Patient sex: M
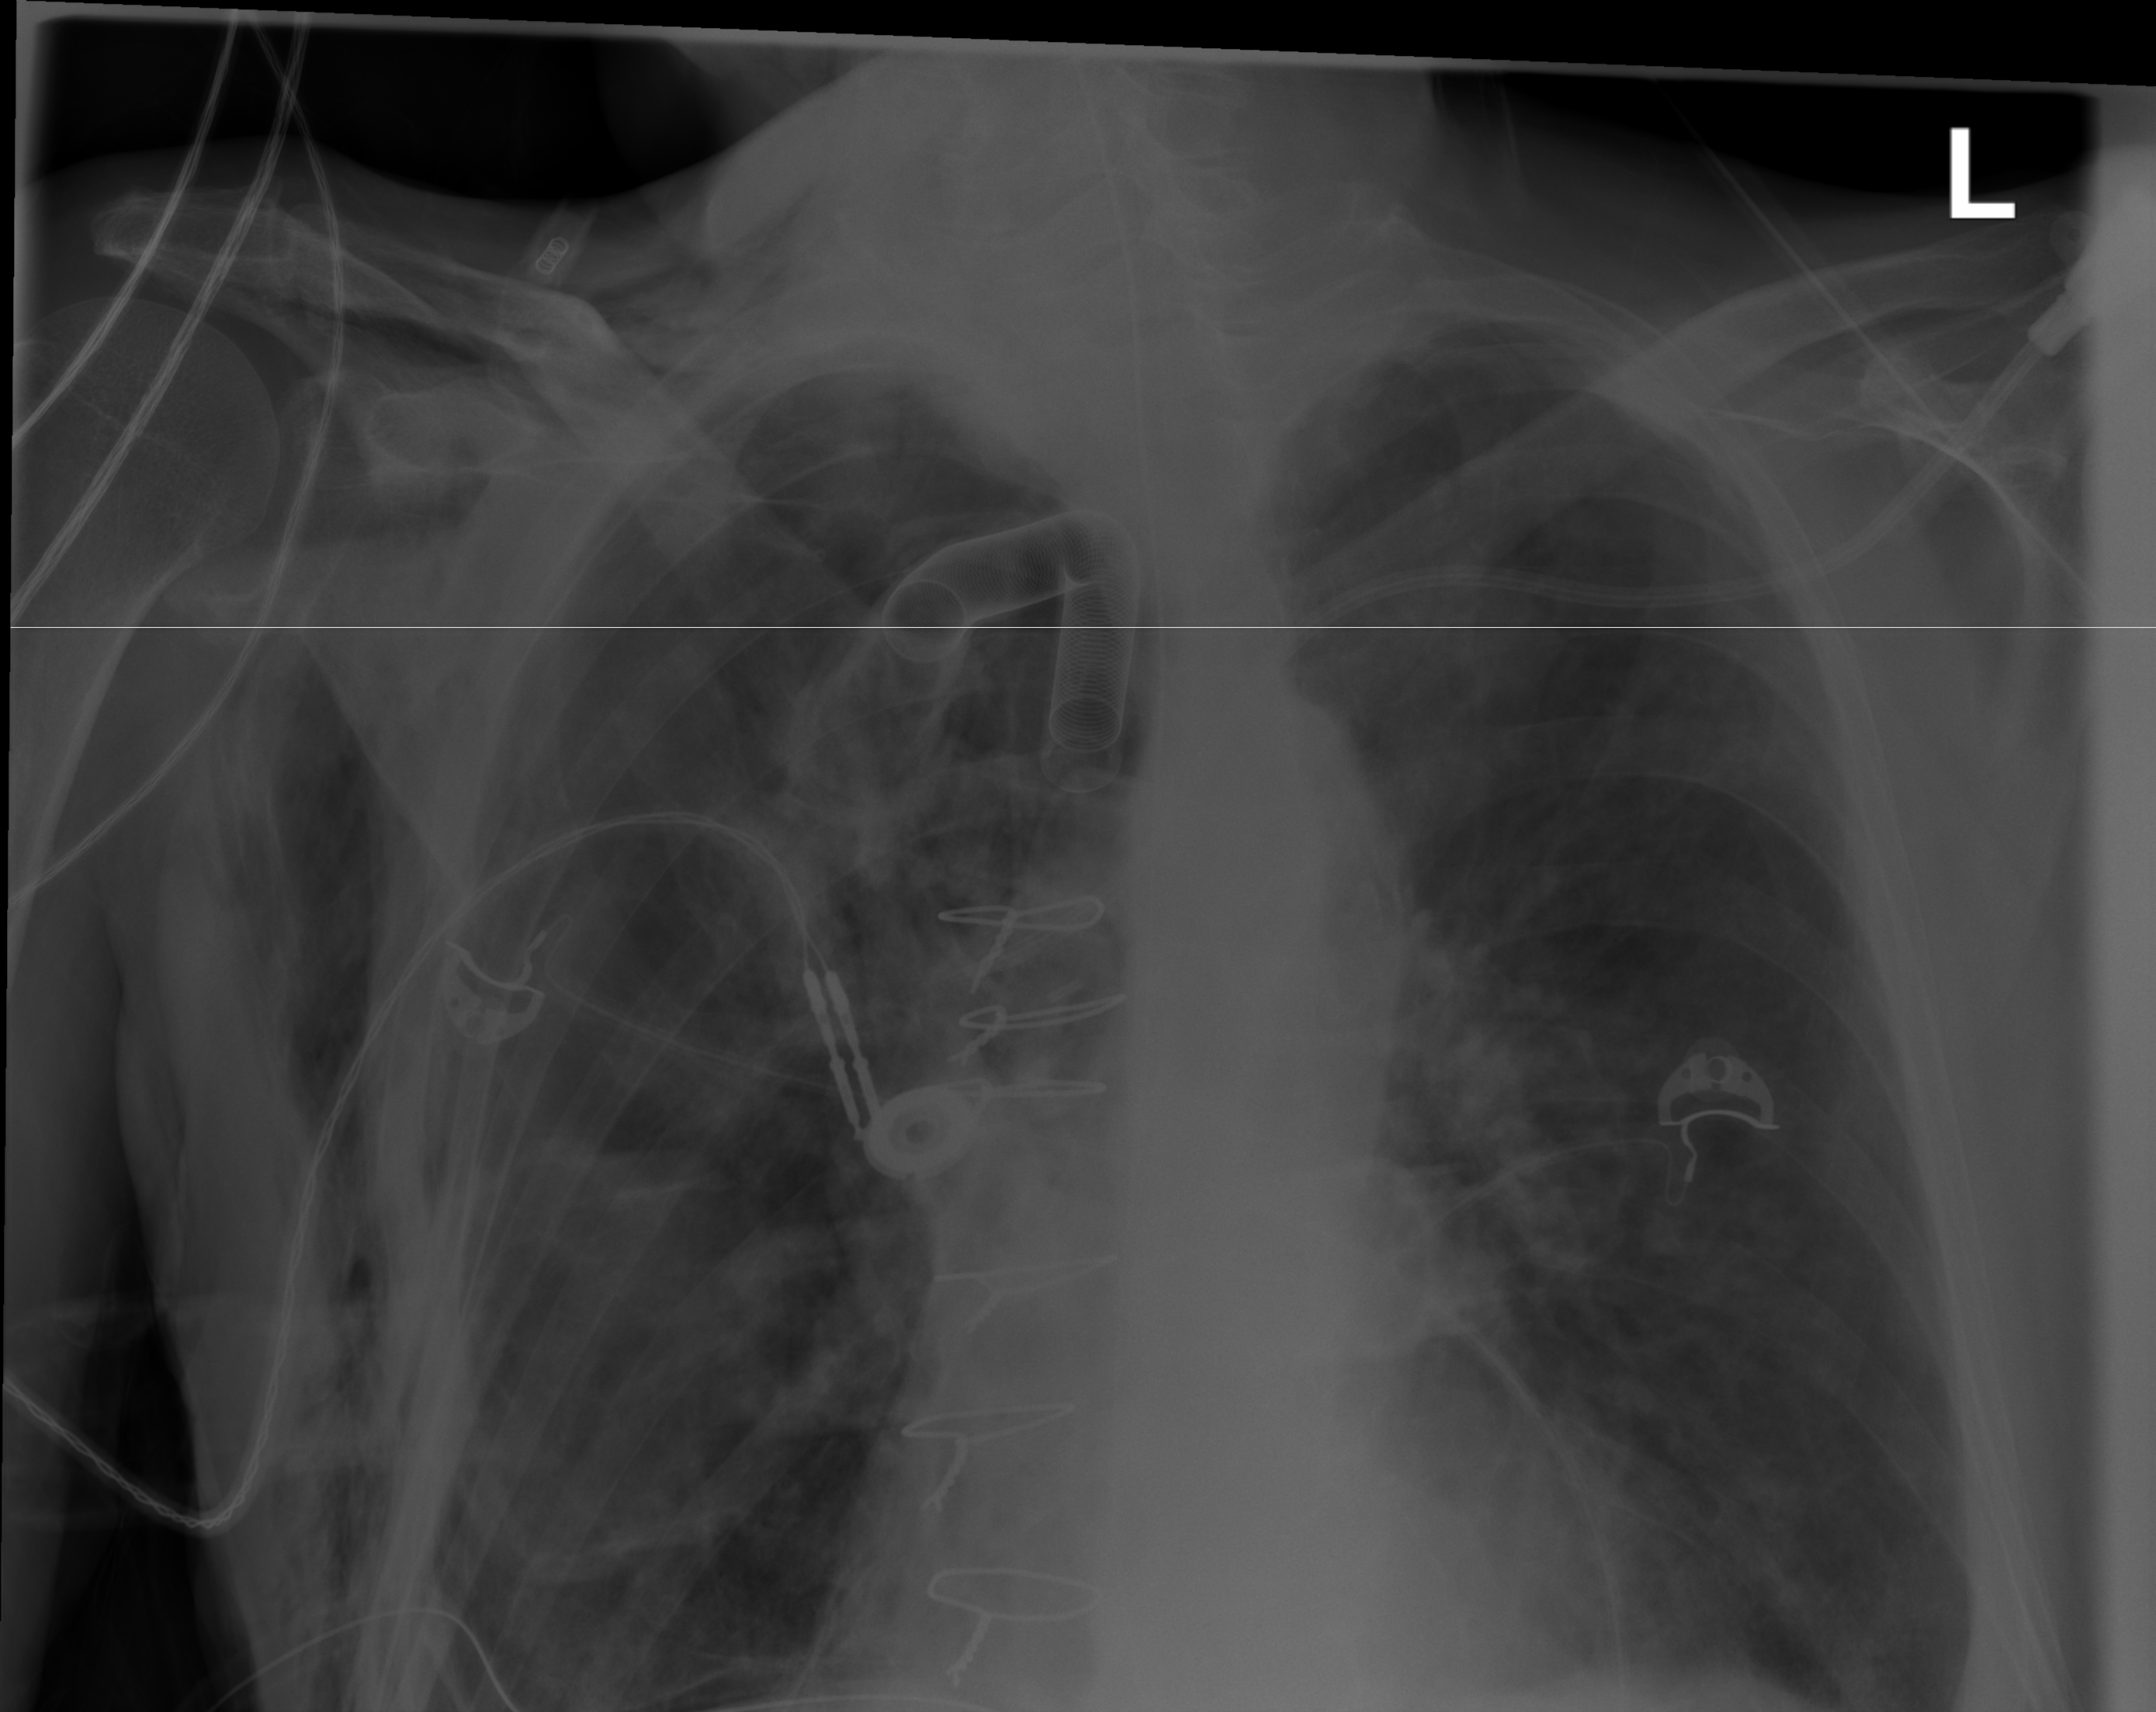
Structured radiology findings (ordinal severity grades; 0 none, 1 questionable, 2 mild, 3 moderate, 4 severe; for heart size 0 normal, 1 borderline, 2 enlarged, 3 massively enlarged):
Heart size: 1
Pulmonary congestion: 2
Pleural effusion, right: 0
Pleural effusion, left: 0
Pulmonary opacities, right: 2
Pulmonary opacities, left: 0
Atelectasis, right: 2
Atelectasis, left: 0